Aerial crown-view tile of a tropical tree (Barro Colorado Island, Panama), acquired 20250512:
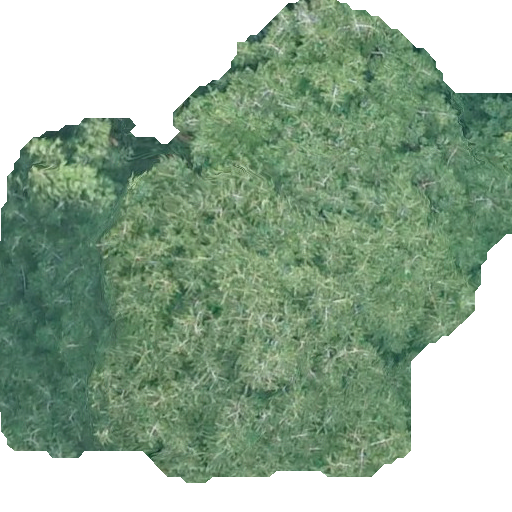
Species: Virola surinamensis
GBIF accepted scientific name: Virola surinamensis
Crown area: 268.679 m²